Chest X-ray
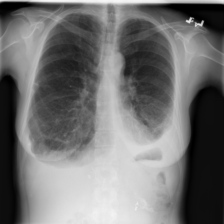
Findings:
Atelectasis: negative
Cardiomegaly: negative
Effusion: positive
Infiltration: negative
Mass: negative
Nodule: negative
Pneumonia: negative
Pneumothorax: positive
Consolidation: negative
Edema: negative
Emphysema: negative
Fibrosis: negative
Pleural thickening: negative
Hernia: negative